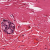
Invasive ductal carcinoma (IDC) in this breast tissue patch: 0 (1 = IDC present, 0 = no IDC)